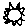
Label: sun